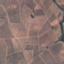
Land use / land cover class: PermanentCrop